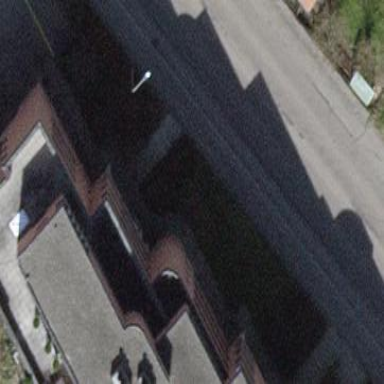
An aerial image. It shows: Apartment building with flat roof.